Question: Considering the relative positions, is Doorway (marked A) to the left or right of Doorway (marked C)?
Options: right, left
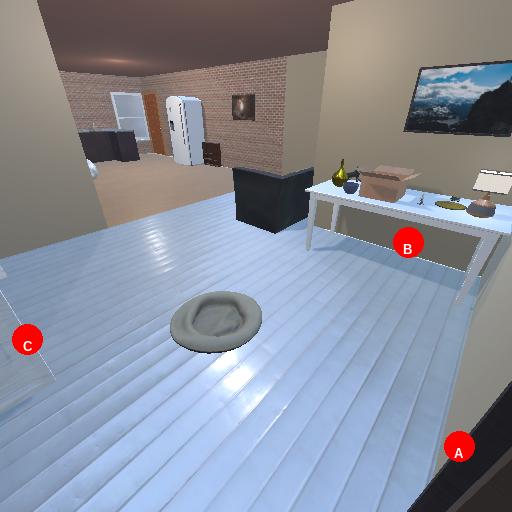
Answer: right